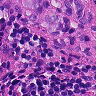
Metastatic tissue present: yes